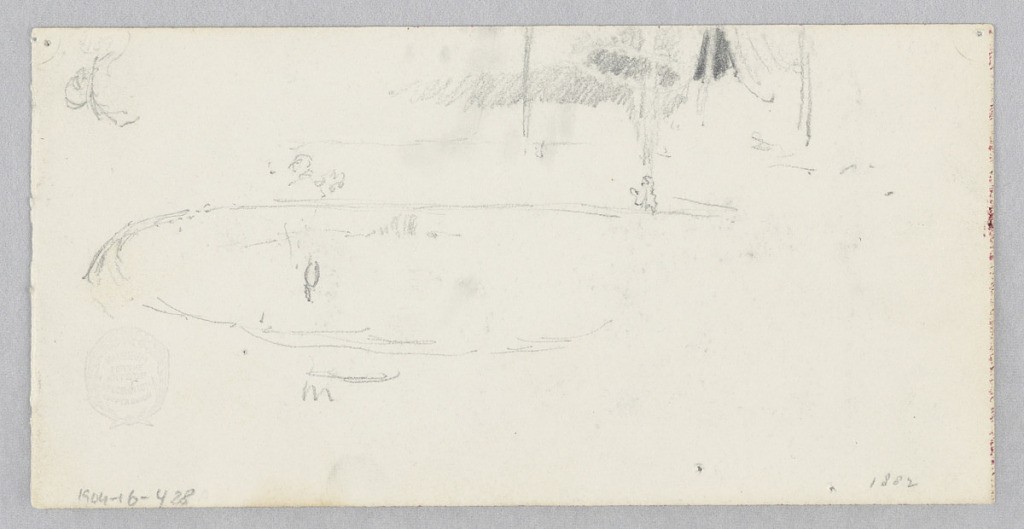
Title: Doorway
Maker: Robert Frederick Blum, American, 1857–1903
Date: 1882
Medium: Graphite on wove paper
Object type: Drawing
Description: Partial sketch of a doorway.